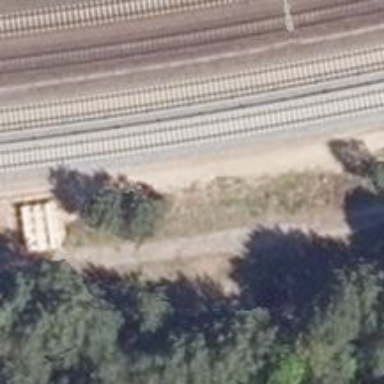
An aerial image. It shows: Solitary milestone along the railway.